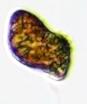
Label: Akashiwo